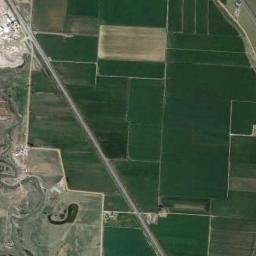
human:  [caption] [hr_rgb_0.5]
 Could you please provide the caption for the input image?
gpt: Many neatly arranged green and tan mixed rectangular farmlands of different sizes .

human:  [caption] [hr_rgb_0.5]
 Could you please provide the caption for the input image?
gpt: There are some green and bare rectangular farmland .

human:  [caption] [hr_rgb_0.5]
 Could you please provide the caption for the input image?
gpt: Several dirt roads are in rectangular farmlands .

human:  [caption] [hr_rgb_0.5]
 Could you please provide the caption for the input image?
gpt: Several green rectangular farmlands of different sizes are arranged in neat rows and a road goes through the farmlands .

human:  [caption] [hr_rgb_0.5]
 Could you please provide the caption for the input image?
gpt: There are many green rectangular farmlands .